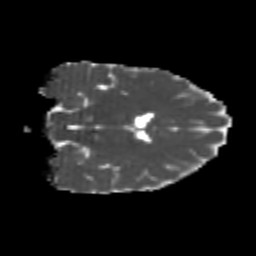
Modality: MD
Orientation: coronal
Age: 24
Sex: female
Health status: healthy
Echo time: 0.074 s